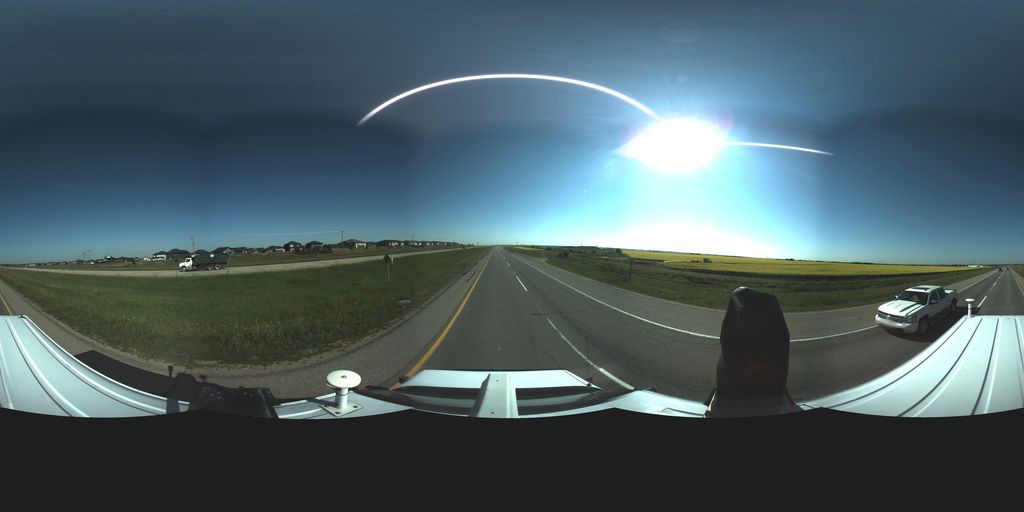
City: saskatoon